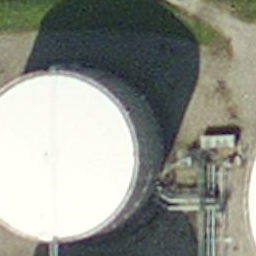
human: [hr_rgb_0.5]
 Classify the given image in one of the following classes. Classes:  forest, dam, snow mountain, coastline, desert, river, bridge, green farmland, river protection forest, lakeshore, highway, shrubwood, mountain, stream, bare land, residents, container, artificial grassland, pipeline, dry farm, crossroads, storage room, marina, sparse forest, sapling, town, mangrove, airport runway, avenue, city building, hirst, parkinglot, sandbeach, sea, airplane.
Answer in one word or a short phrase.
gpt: storage room